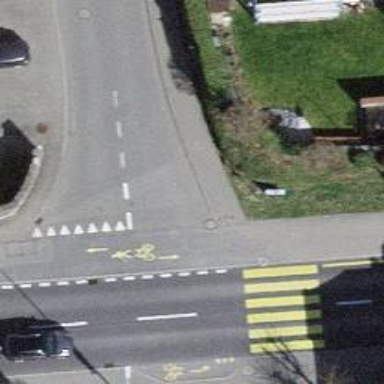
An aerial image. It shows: Unmarked road crossing.